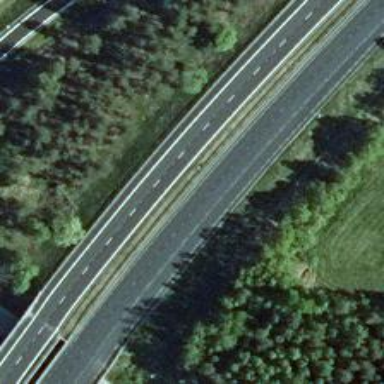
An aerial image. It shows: Asphalt motorway.